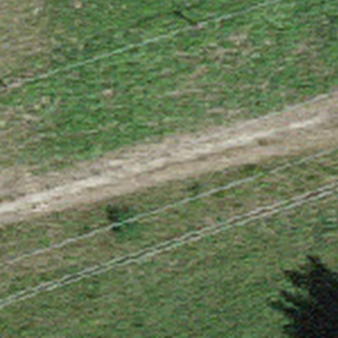
Label: other